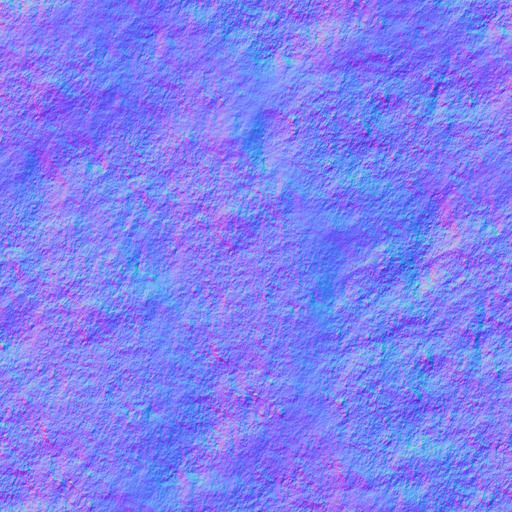
flat grey moss mossy rock rough